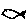
Label: fish